Brain MRI, t1w sequence, axial 2D slice.
Patient: age 38, sex F, weight 78 kg, height 1.78 m
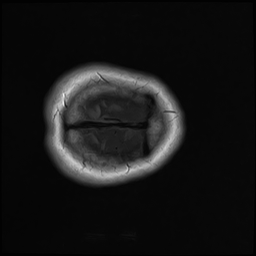